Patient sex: M
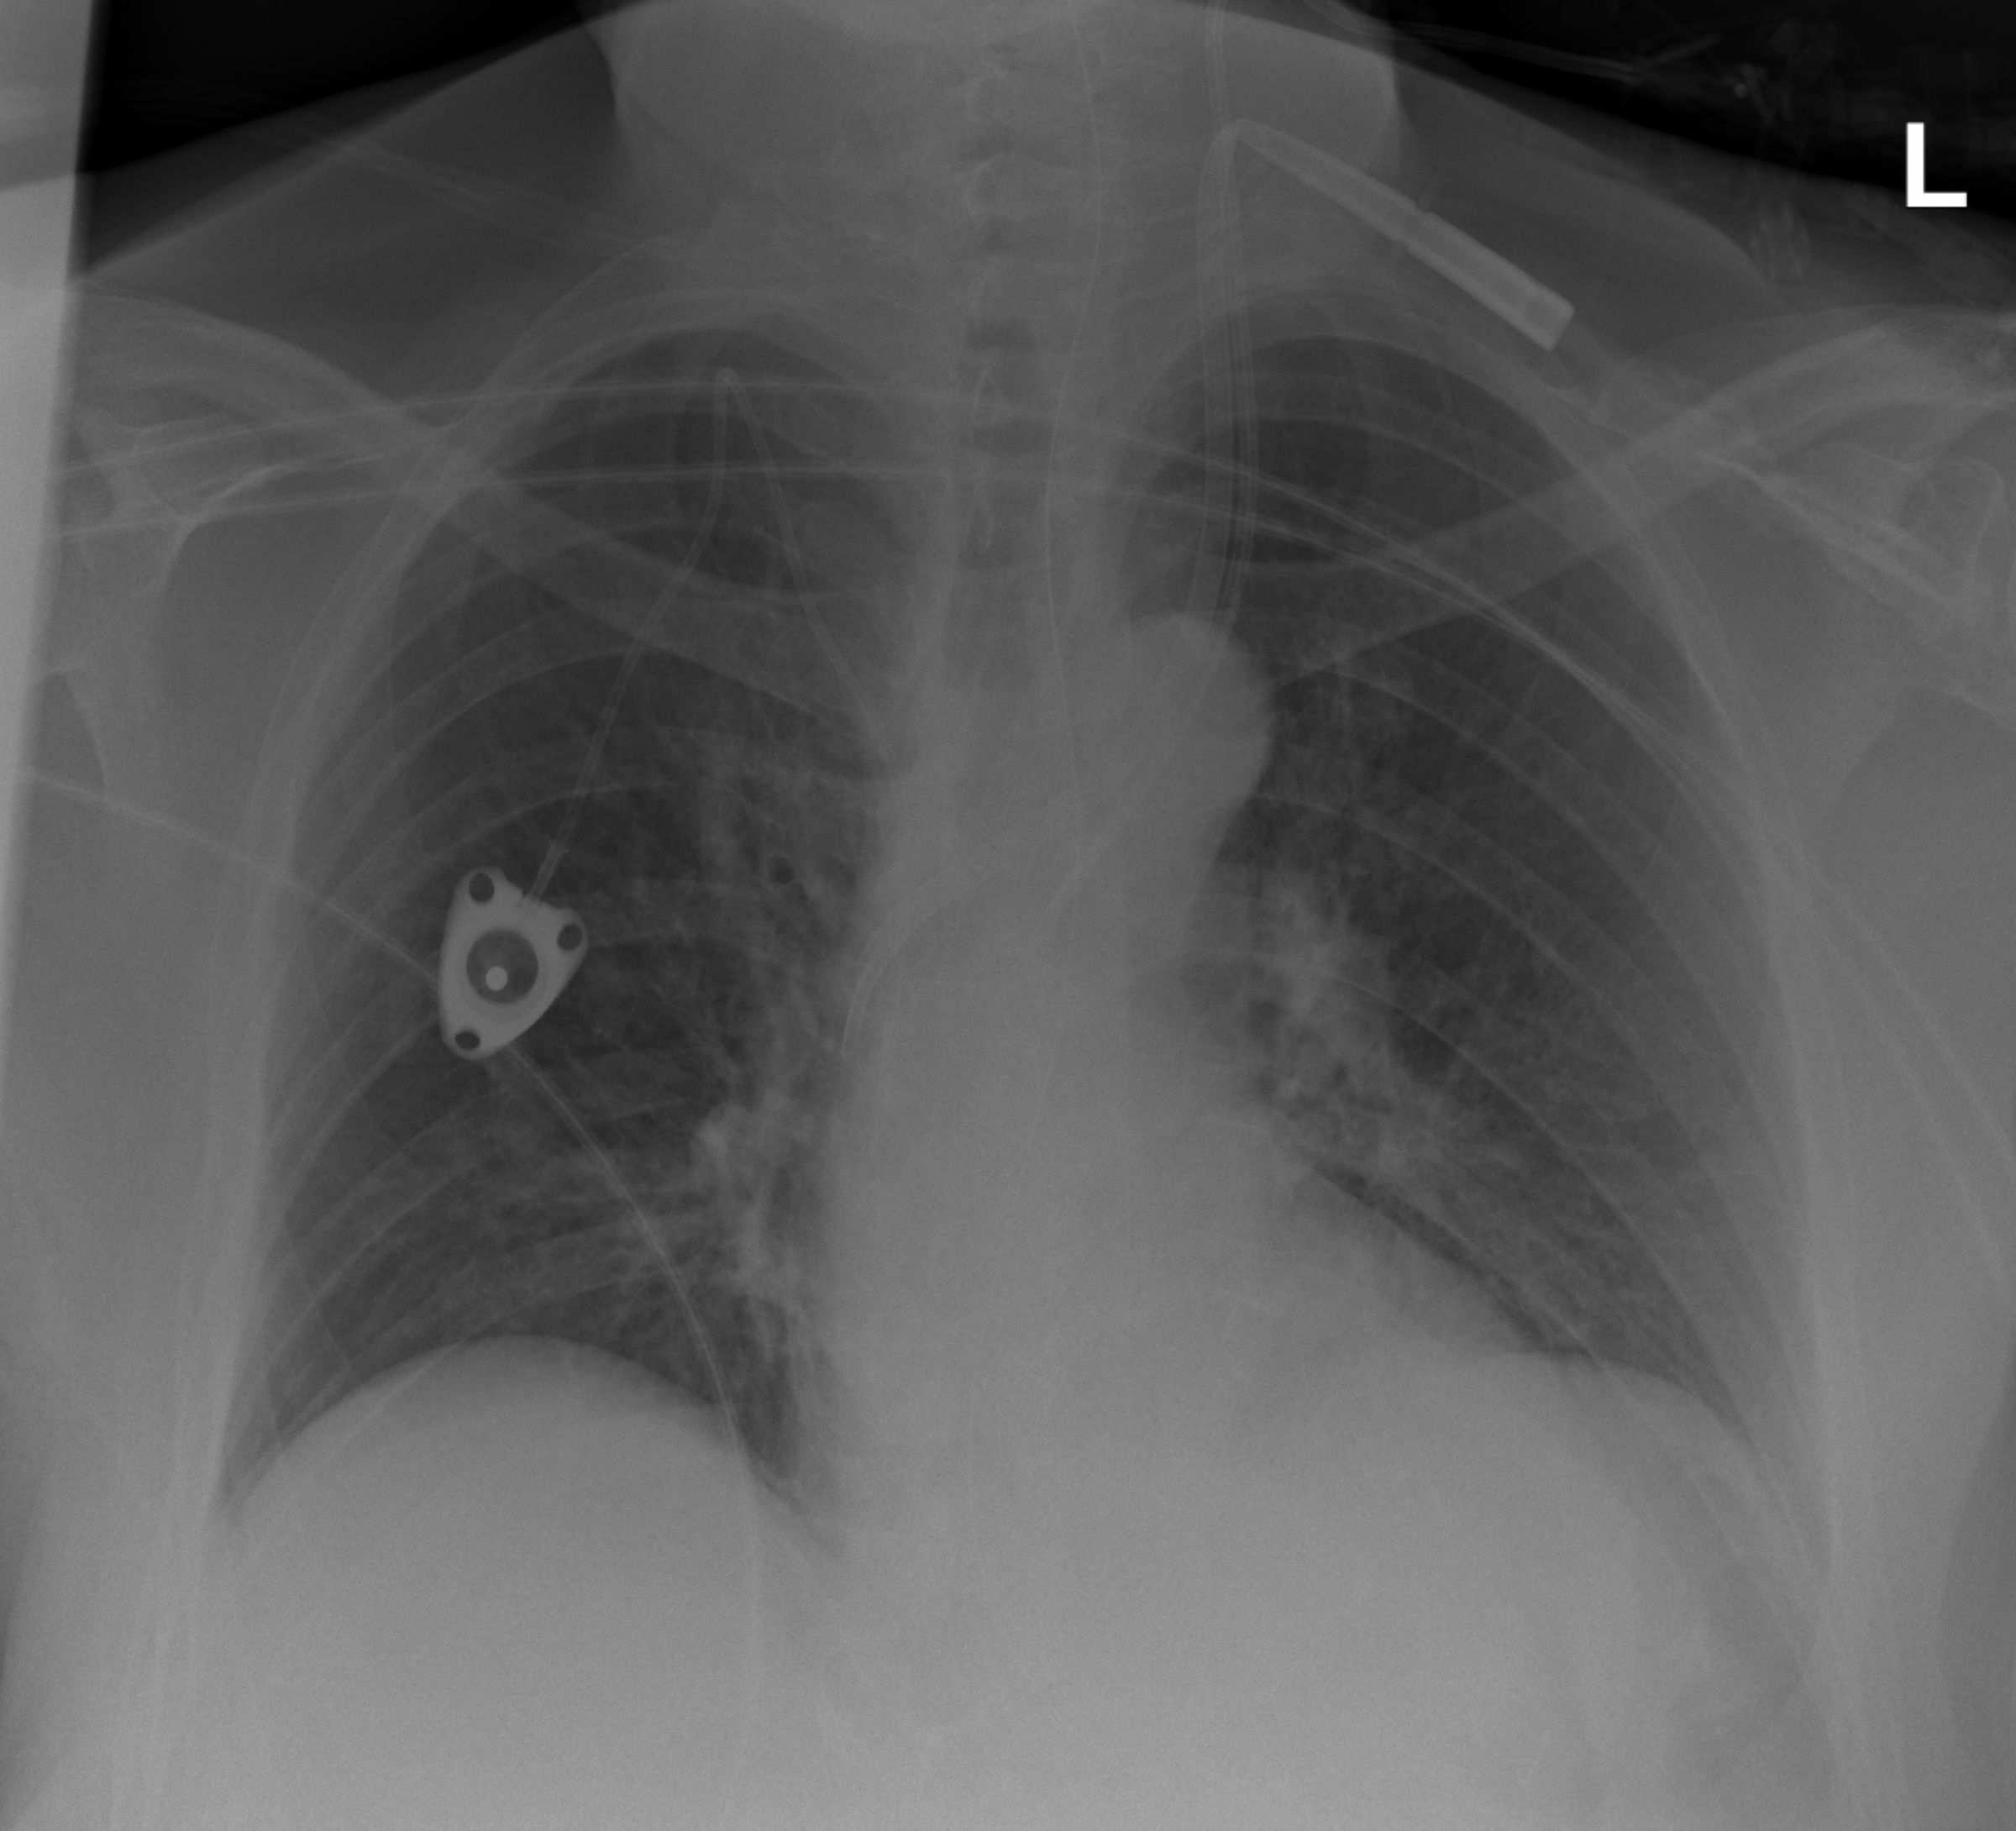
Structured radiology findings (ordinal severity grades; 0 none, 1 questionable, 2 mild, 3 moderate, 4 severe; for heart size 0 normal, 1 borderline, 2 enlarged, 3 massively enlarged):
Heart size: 1
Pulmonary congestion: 2
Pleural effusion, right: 0
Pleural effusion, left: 0
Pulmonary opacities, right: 0
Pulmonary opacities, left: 0
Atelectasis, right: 2
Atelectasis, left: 2